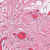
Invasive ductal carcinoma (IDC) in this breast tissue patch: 0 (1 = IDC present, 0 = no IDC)